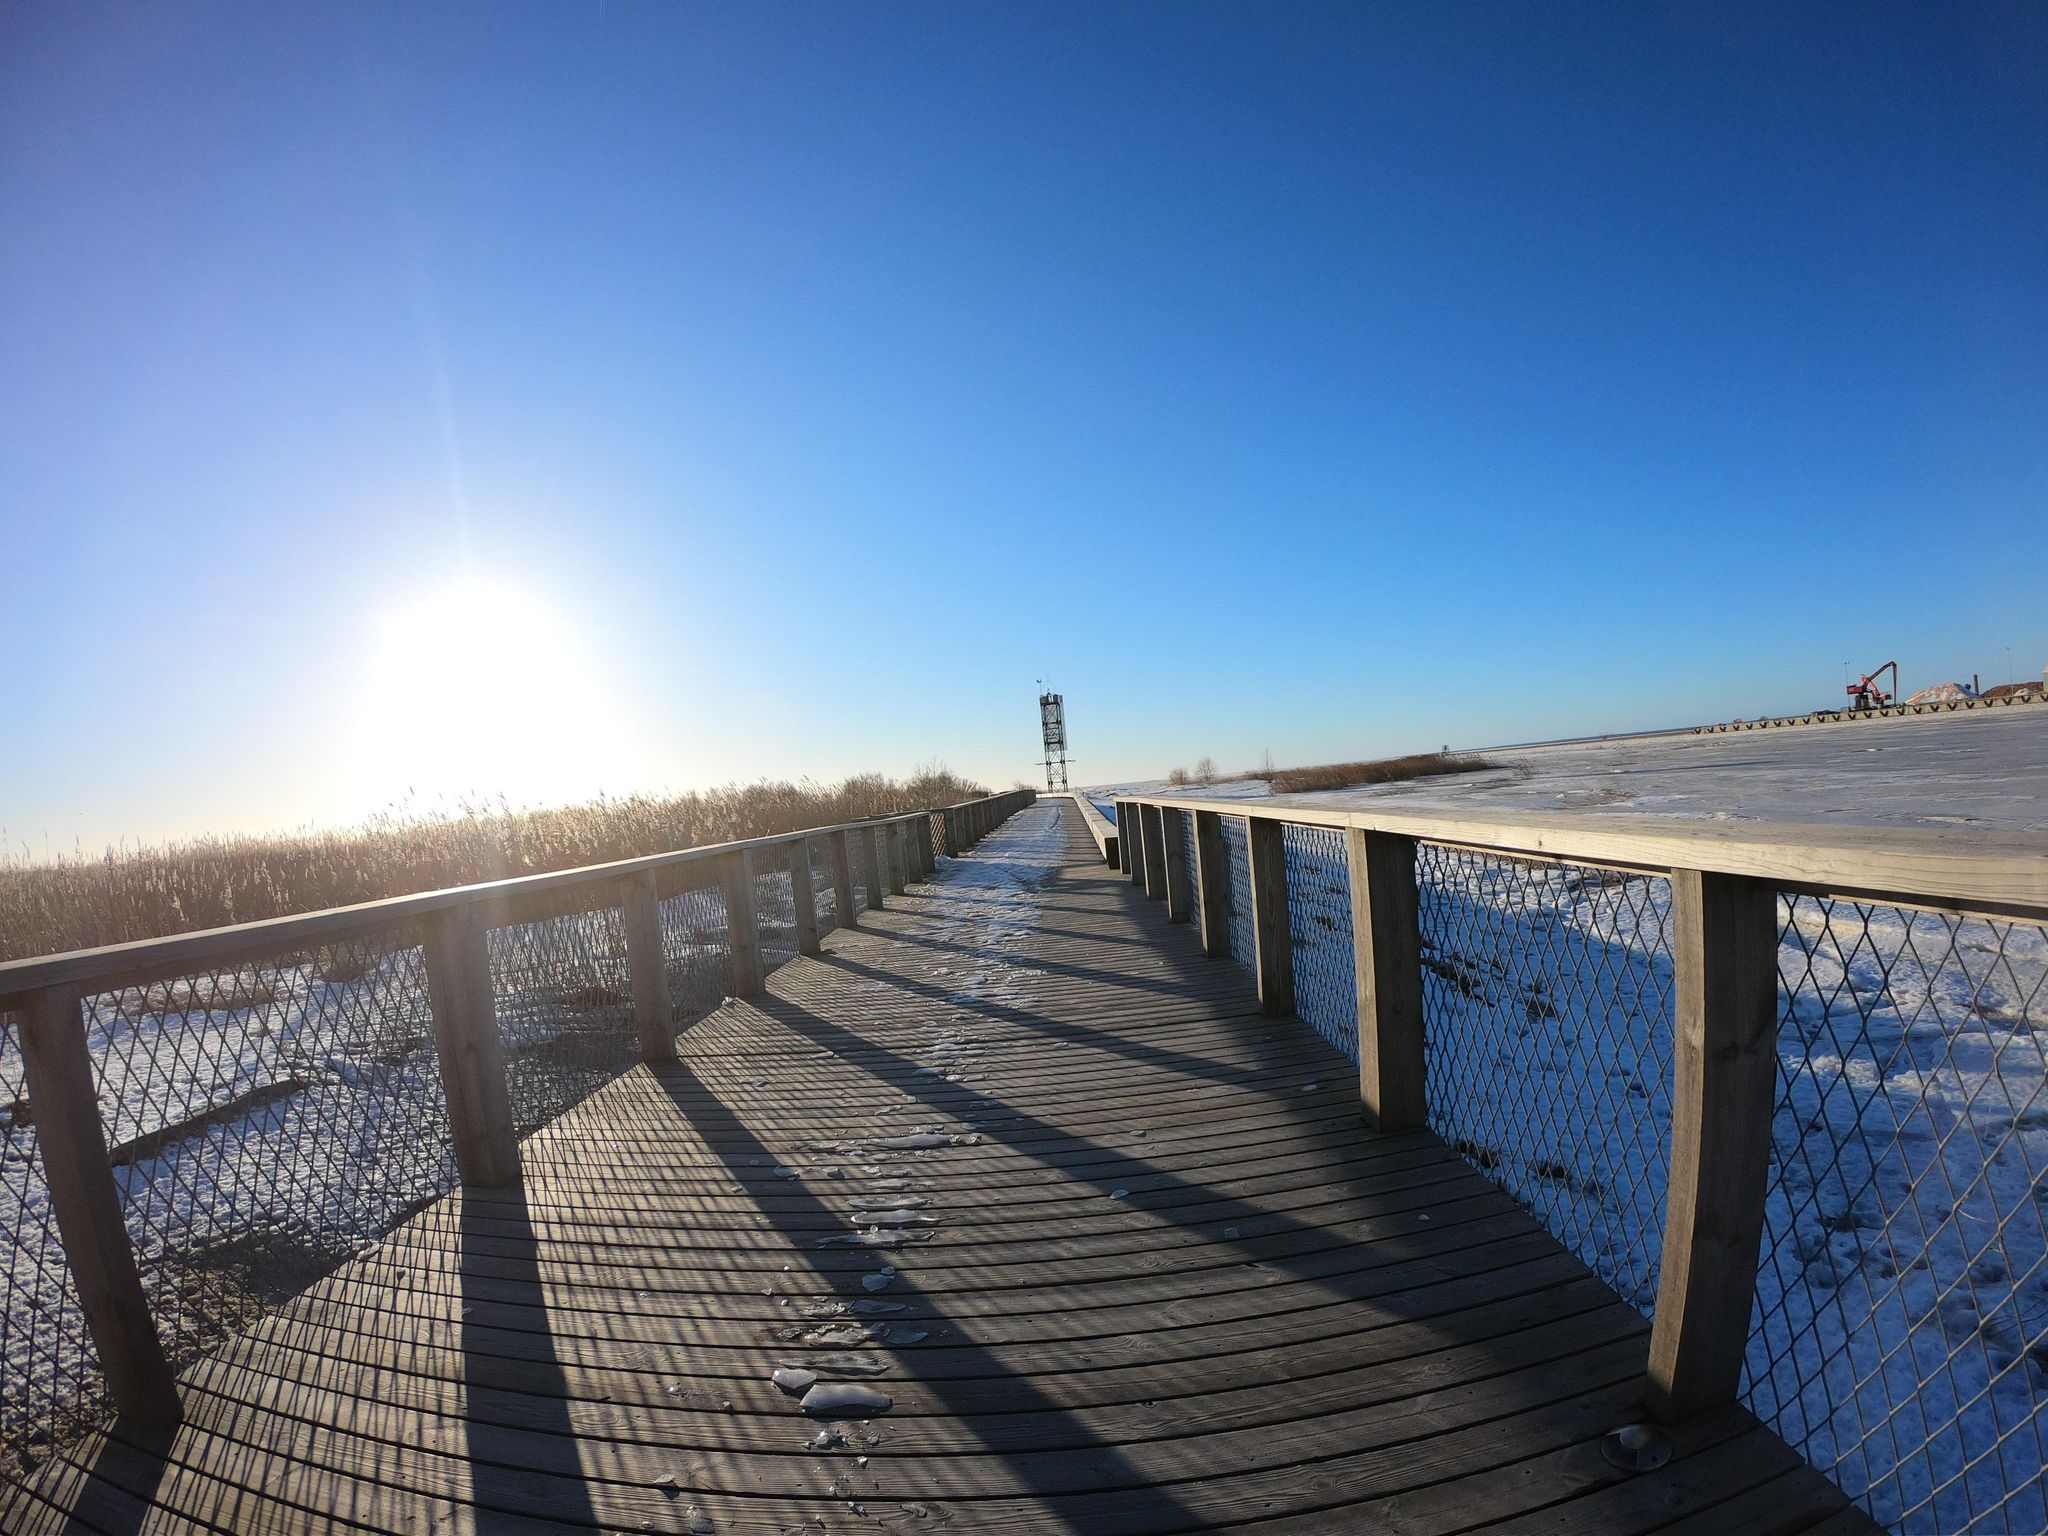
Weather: snowy
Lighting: day
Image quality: good
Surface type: walking surface
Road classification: cycleway, footway, path
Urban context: suburban or peri-urban
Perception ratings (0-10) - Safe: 7.57, Lively: 4.35, Beautiful: 6.32, Boring: 3.31, Depressing: 3.38, Wealthy: 3.66